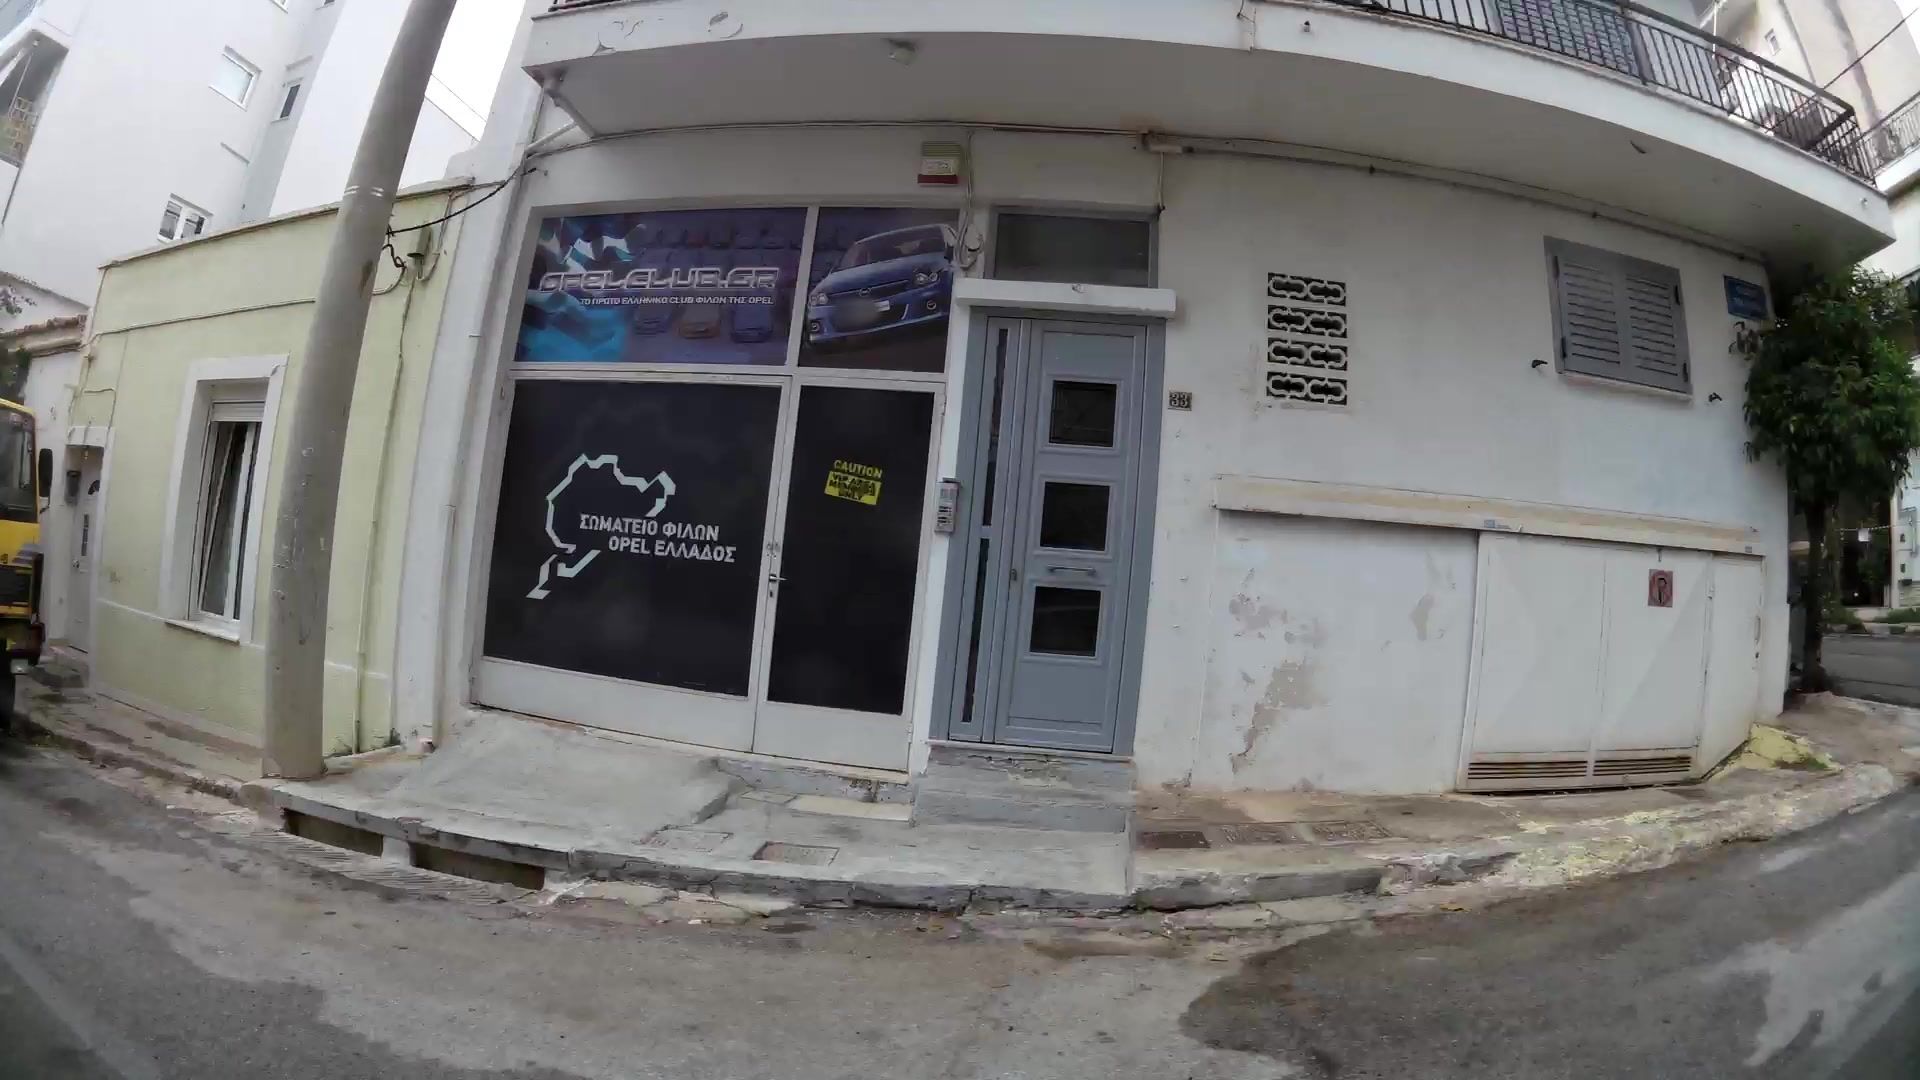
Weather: snowy
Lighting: day
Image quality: good
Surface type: walking surface
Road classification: residential
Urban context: urban centre
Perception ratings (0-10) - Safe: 3.45, Lively: 0.99, Beautiful: 1.97, Boring: 4.36, Depressing: 7.76, Wealthy: 2.5